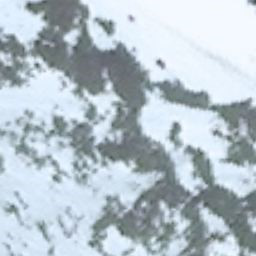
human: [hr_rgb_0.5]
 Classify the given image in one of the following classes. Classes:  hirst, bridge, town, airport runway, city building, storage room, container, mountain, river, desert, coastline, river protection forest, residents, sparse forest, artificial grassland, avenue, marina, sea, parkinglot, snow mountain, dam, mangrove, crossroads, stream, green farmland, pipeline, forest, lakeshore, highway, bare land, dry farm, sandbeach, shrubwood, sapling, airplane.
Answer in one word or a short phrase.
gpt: snow mountain